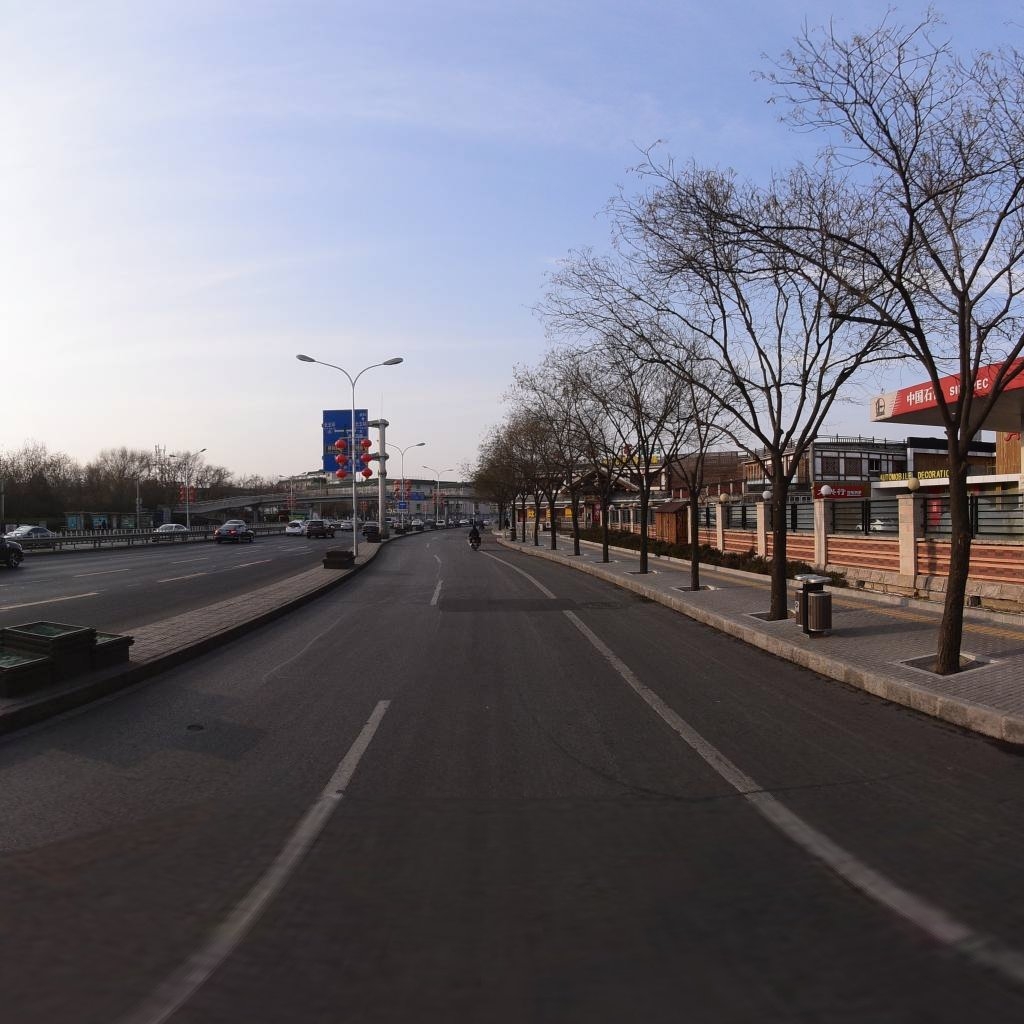
Region: Haidian
Road damage annotations: longitudinal patch, pothole, transverse crack, longitudinal patch, transverse patch, manhole cover